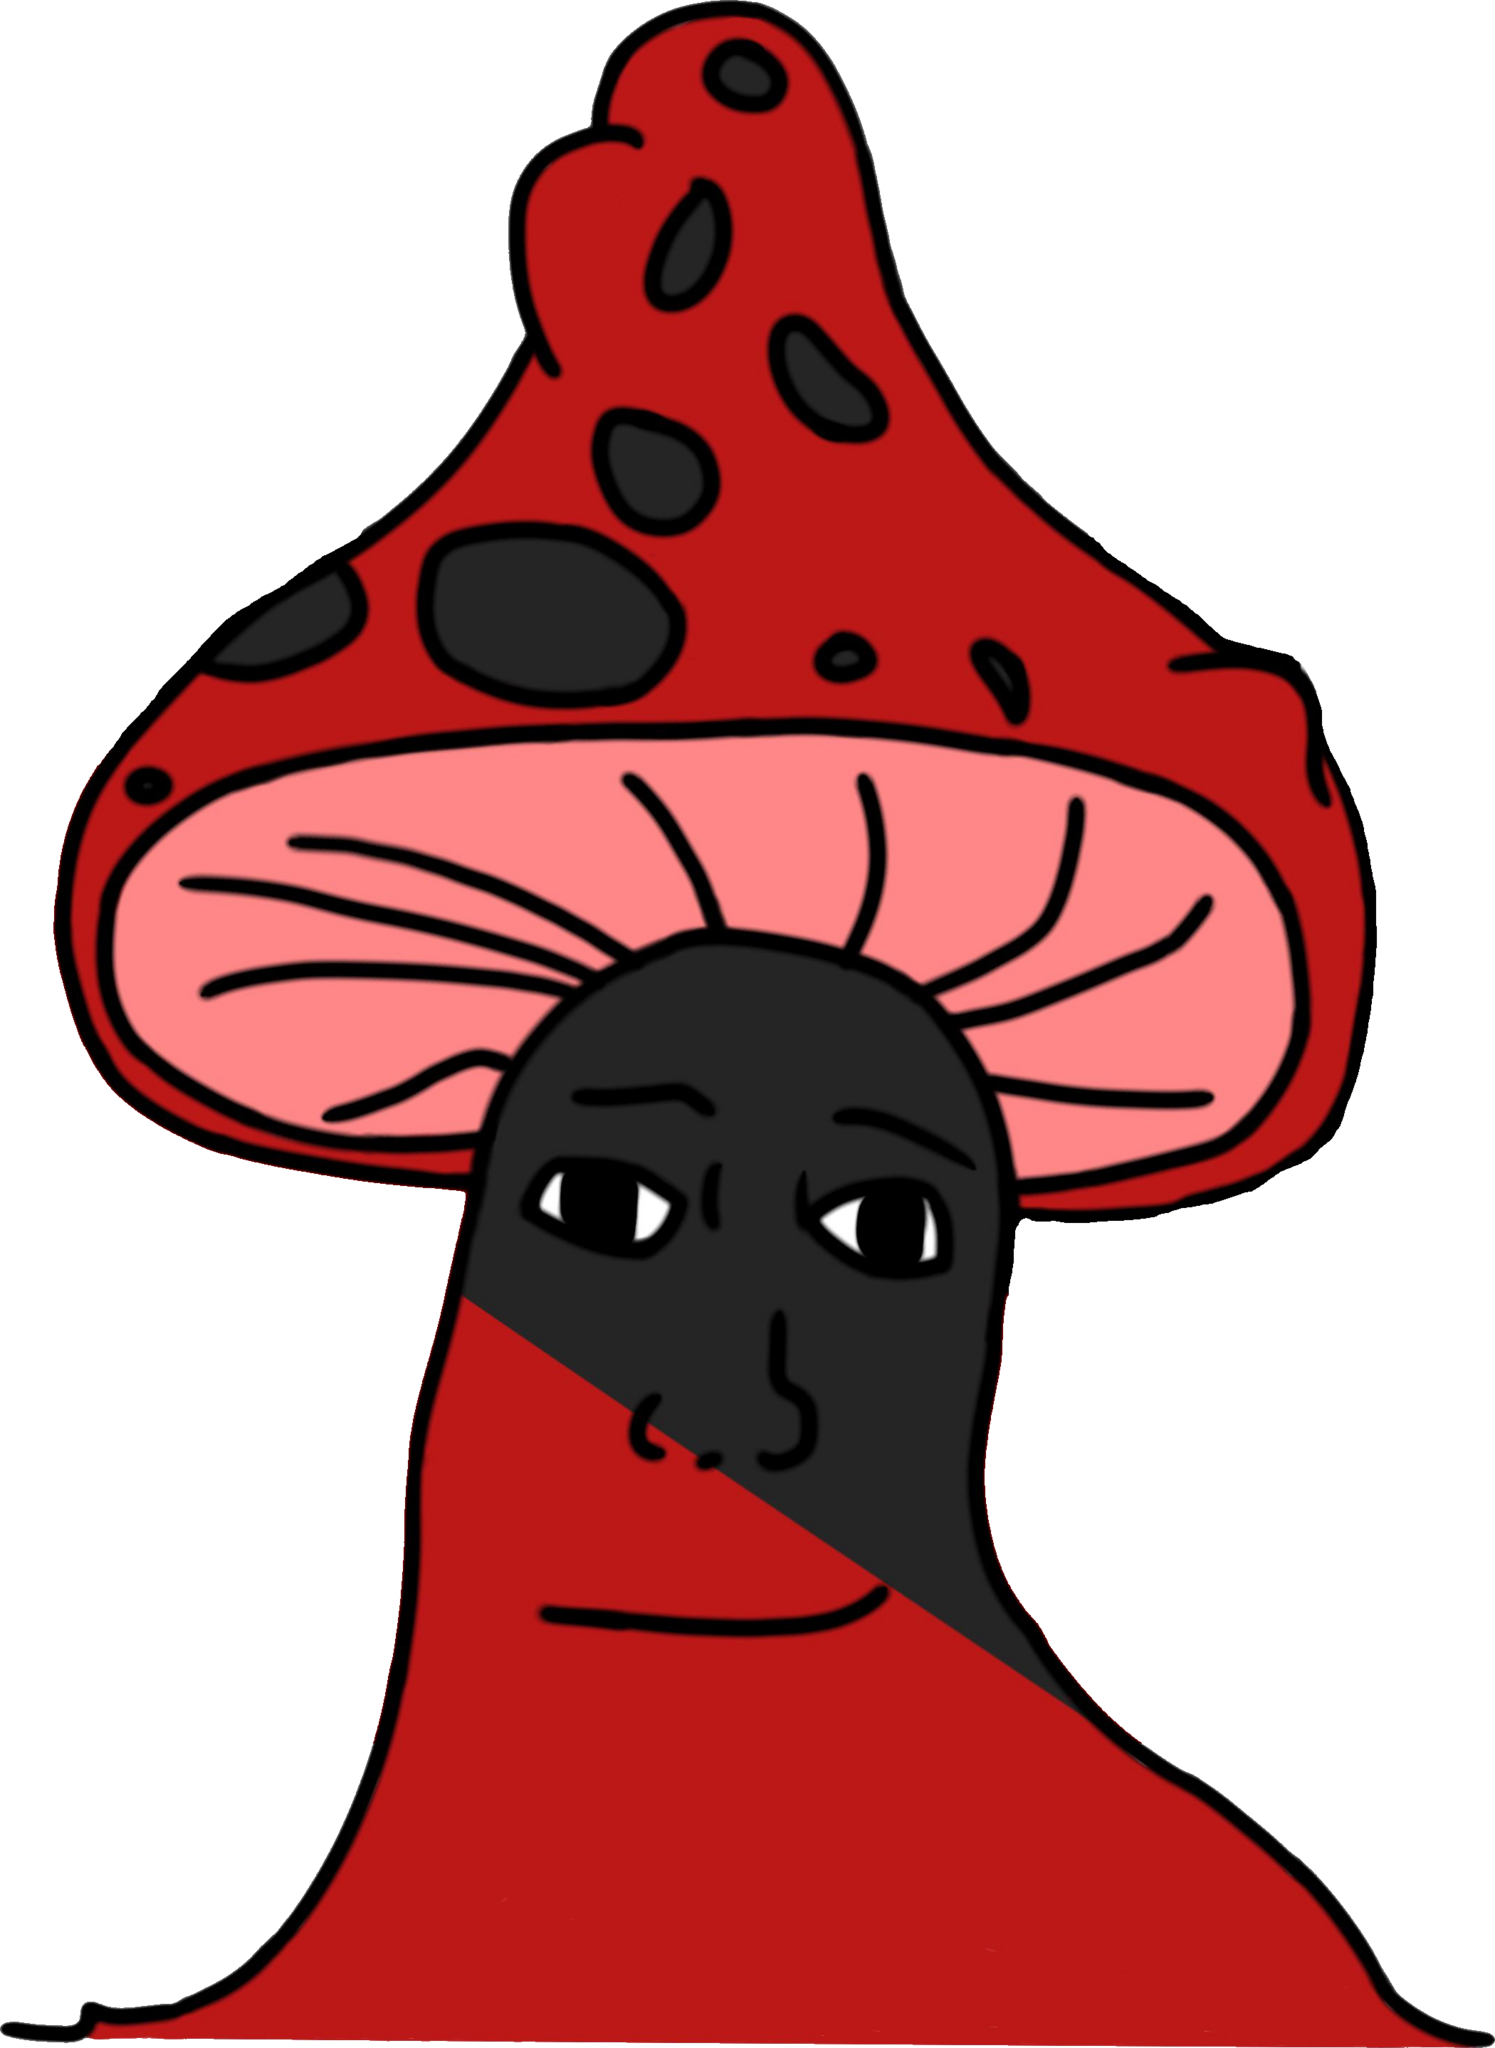
Label: 5_Shroomjak